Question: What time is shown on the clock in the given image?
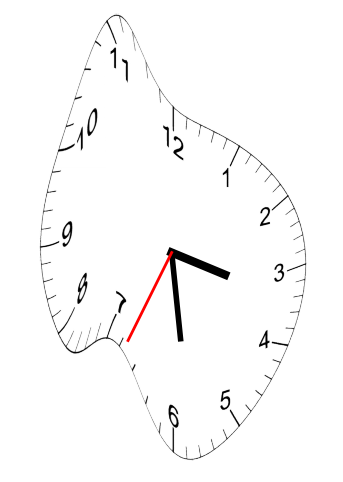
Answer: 03:28:34